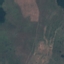
Land use / land cover class: Pasture